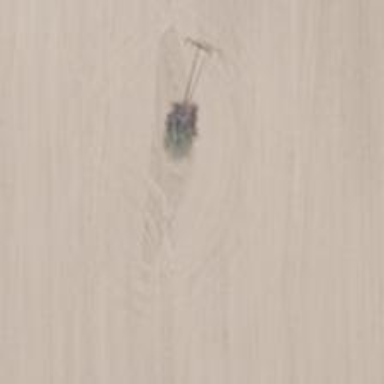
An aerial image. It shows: Power pole.